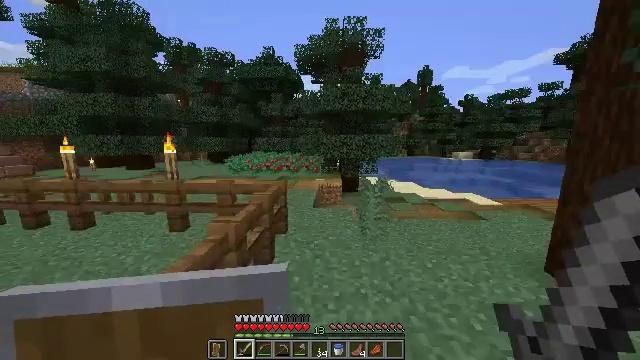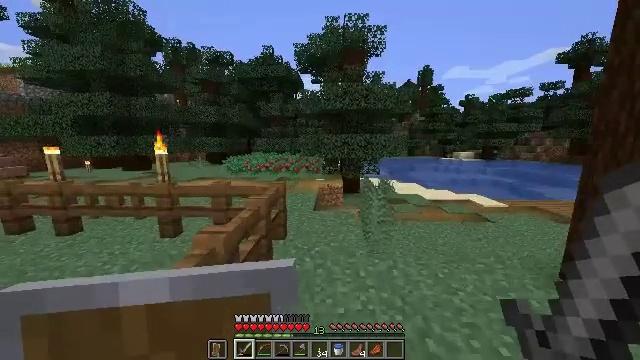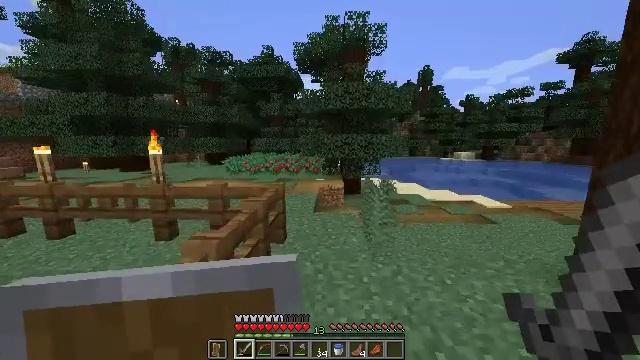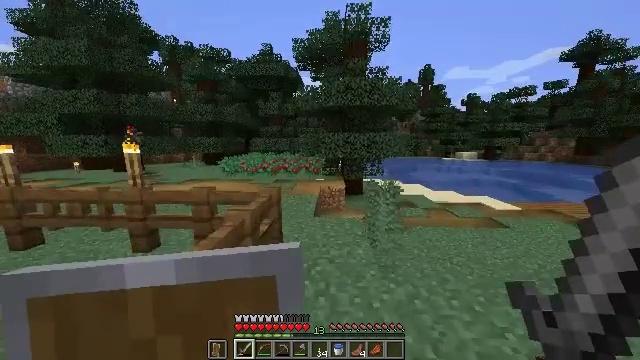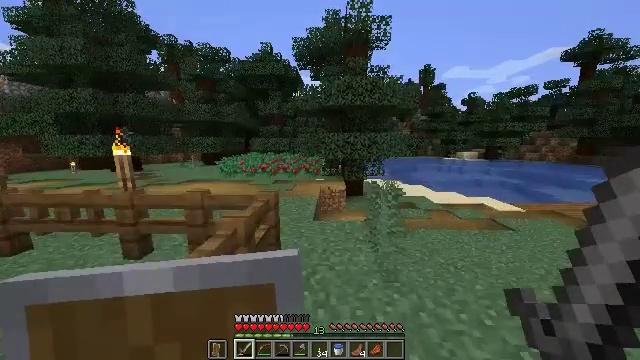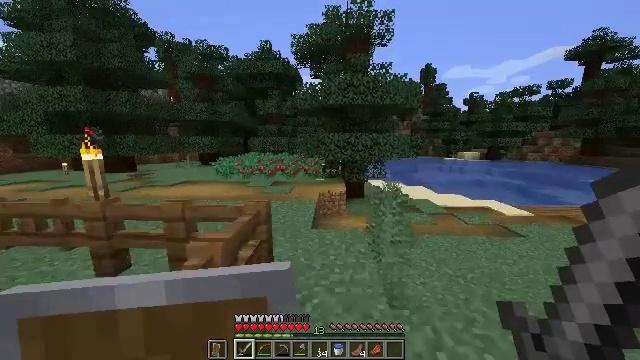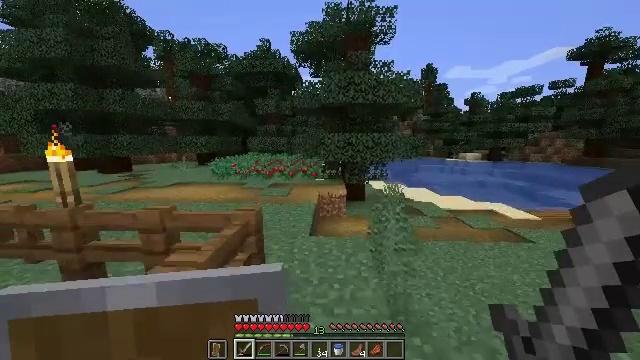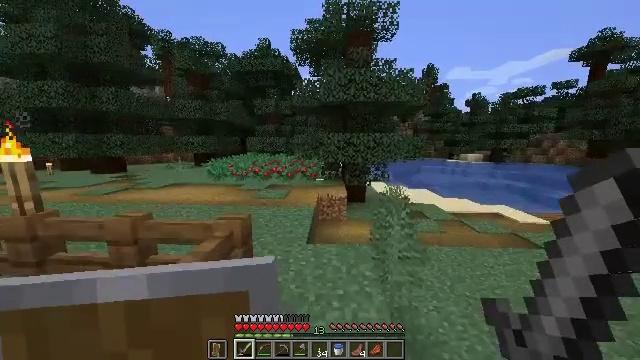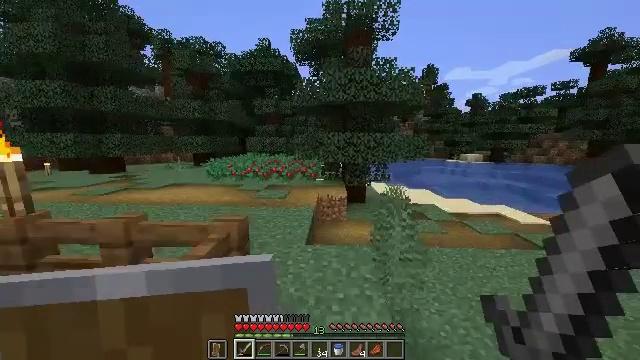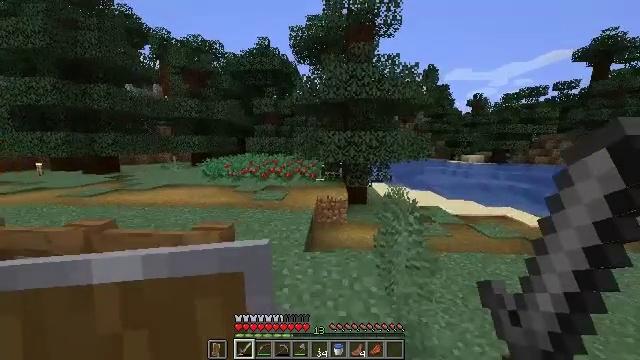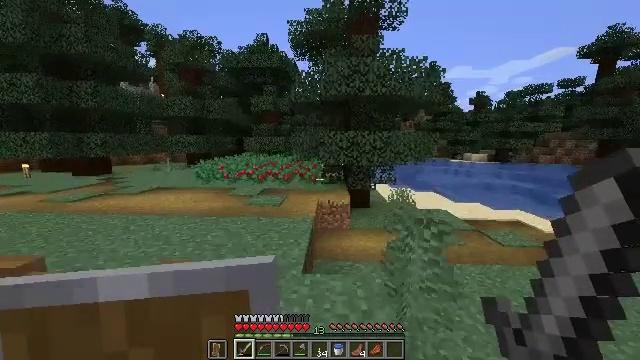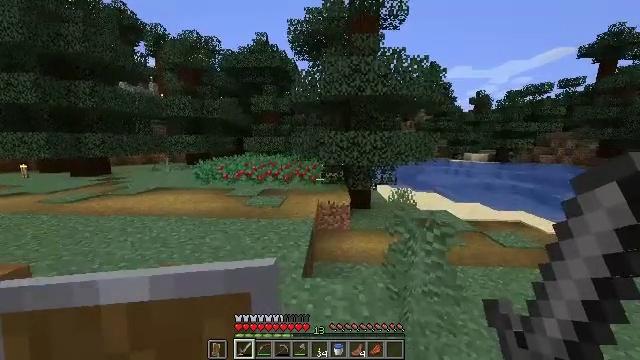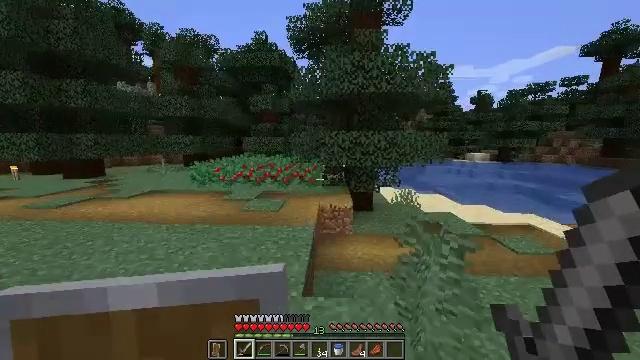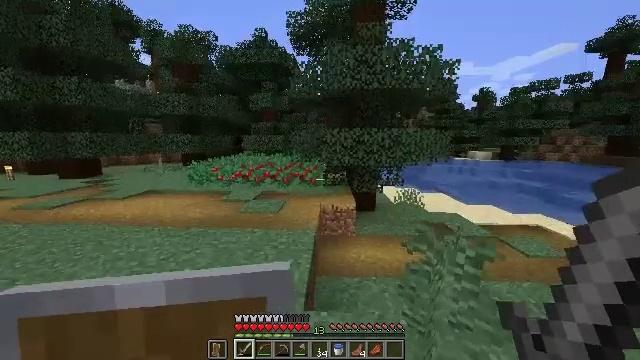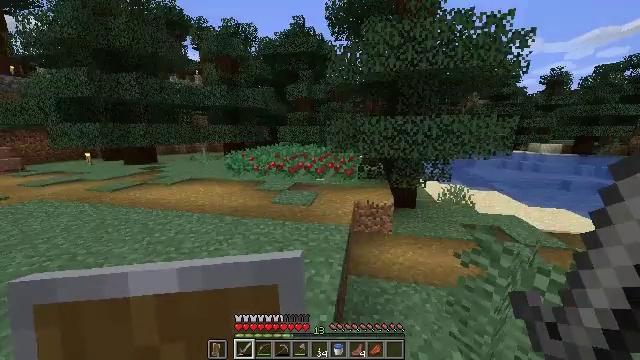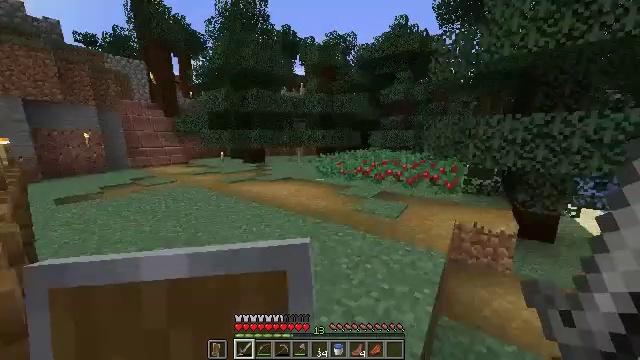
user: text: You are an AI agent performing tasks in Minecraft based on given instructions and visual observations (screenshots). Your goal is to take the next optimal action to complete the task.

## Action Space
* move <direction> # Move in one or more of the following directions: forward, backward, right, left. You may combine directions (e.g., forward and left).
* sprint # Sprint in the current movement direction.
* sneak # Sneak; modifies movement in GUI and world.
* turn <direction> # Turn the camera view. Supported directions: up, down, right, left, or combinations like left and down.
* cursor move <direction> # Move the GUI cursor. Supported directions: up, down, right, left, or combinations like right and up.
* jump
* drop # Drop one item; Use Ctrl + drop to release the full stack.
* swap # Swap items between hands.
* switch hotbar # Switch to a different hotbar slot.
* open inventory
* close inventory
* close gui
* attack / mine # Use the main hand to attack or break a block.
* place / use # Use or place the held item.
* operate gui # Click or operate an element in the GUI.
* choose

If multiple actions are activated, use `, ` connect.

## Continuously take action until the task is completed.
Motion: motion action
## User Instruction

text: Harvest potatoes.
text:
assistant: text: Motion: move forward
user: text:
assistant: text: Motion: move forward
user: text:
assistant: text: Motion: move forward
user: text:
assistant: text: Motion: move forward
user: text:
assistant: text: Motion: move forward
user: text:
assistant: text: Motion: move forward
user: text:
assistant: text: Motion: move forward
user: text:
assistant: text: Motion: move forward, sprint
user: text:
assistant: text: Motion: move forward, sprint
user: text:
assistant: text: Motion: move forward
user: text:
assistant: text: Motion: move forward
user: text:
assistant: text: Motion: move forward
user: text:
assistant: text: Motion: move forward
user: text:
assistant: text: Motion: move forward, turn left and down
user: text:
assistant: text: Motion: move forward, turn left and up
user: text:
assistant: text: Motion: move forward, turn left and up
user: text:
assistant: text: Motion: move forward, sprint
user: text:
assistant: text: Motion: move forward, sprint, turn left and up
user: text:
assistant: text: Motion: move forward, sprint, turn left and up
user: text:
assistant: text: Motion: move forward, turn left and up
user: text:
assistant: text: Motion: move forward
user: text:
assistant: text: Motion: move forward
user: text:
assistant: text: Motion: move forward
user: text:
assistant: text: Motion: move forward
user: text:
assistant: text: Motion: move forward, jump
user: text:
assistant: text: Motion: move forward, jump
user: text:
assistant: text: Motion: move forward, jump
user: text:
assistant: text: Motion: move forward, turn left and up
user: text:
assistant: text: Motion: move forward
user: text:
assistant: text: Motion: move forward, turn left and up